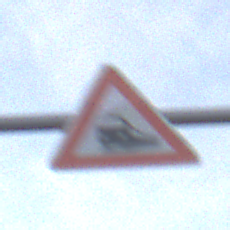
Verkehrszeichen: Bahnuebergang
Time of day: SunriseSunset
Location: Outdoor (Nature)
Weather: PartlyCloudy
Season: NotSpecified
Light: Natural